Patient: sex M, age 64
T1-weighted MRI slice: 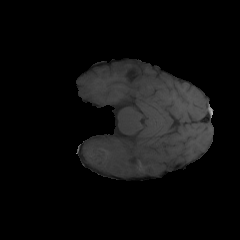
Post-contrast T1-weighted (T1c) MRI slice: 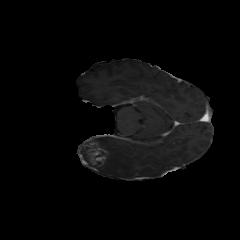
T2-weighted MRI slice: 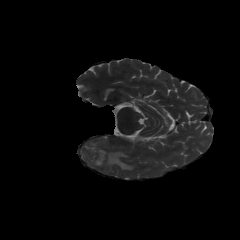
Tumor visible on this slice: yes
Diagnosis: Glioblastoma, IDH-wildtype
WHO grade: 4